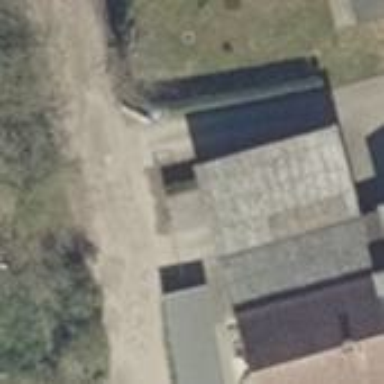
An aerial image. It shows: House with skillion roof shape.